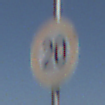
Verkehrszeichen: Geschwindigkeit20
Umgebung: Outdoor, RoadRail
Tageszeit: Midday
Wetter: Clear
Licht: Natural
Jahreszeit: Summer
Kontrast: HighContrast